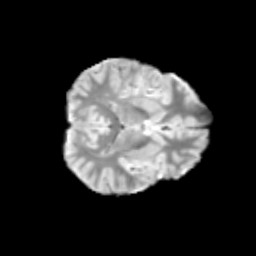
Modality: T2w
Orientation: axial
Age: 10
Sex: male
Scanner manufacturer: siemens
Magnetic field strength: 3 T
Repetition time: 3.8 s
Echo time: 0.07 s